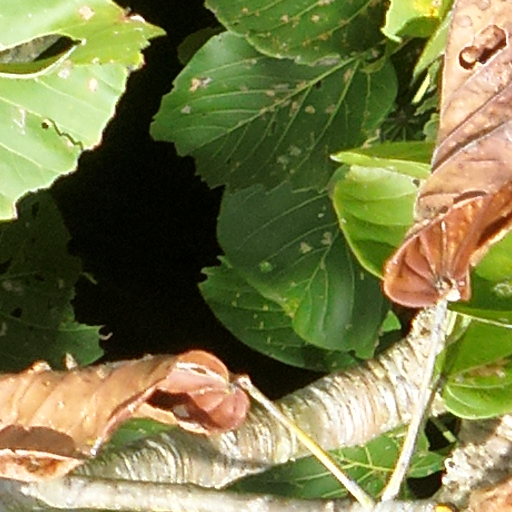
Species: Sterculia apetala
GBIF accepted scientific name: Sterculia apetala
Crown area (m\u00b2): 506.547